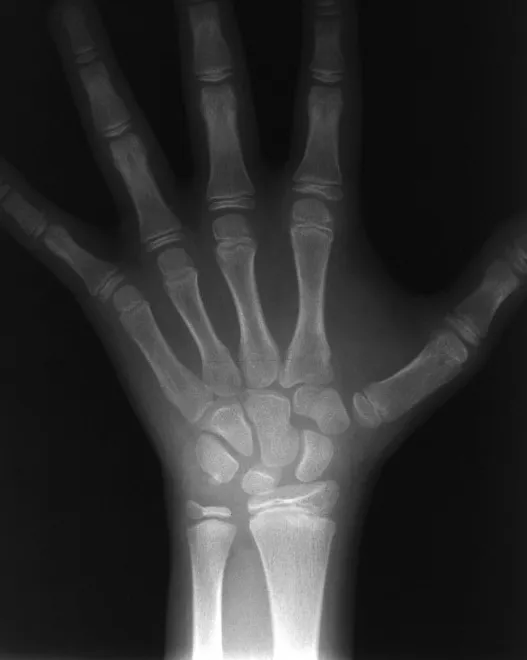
Hand and wrist X-rays, with bone age corresponding to chronological age.
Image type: radiology (x_ray)